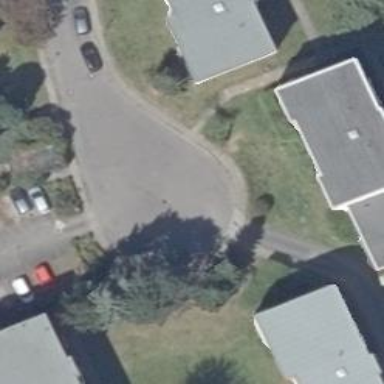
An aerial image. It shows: Turning circle on the road.